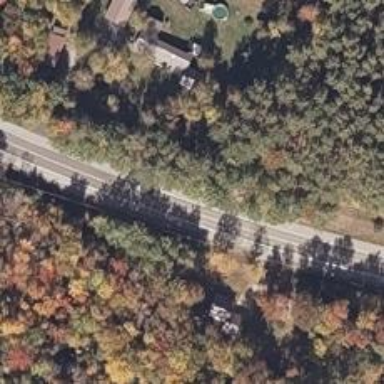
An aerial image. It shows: Primary highway.